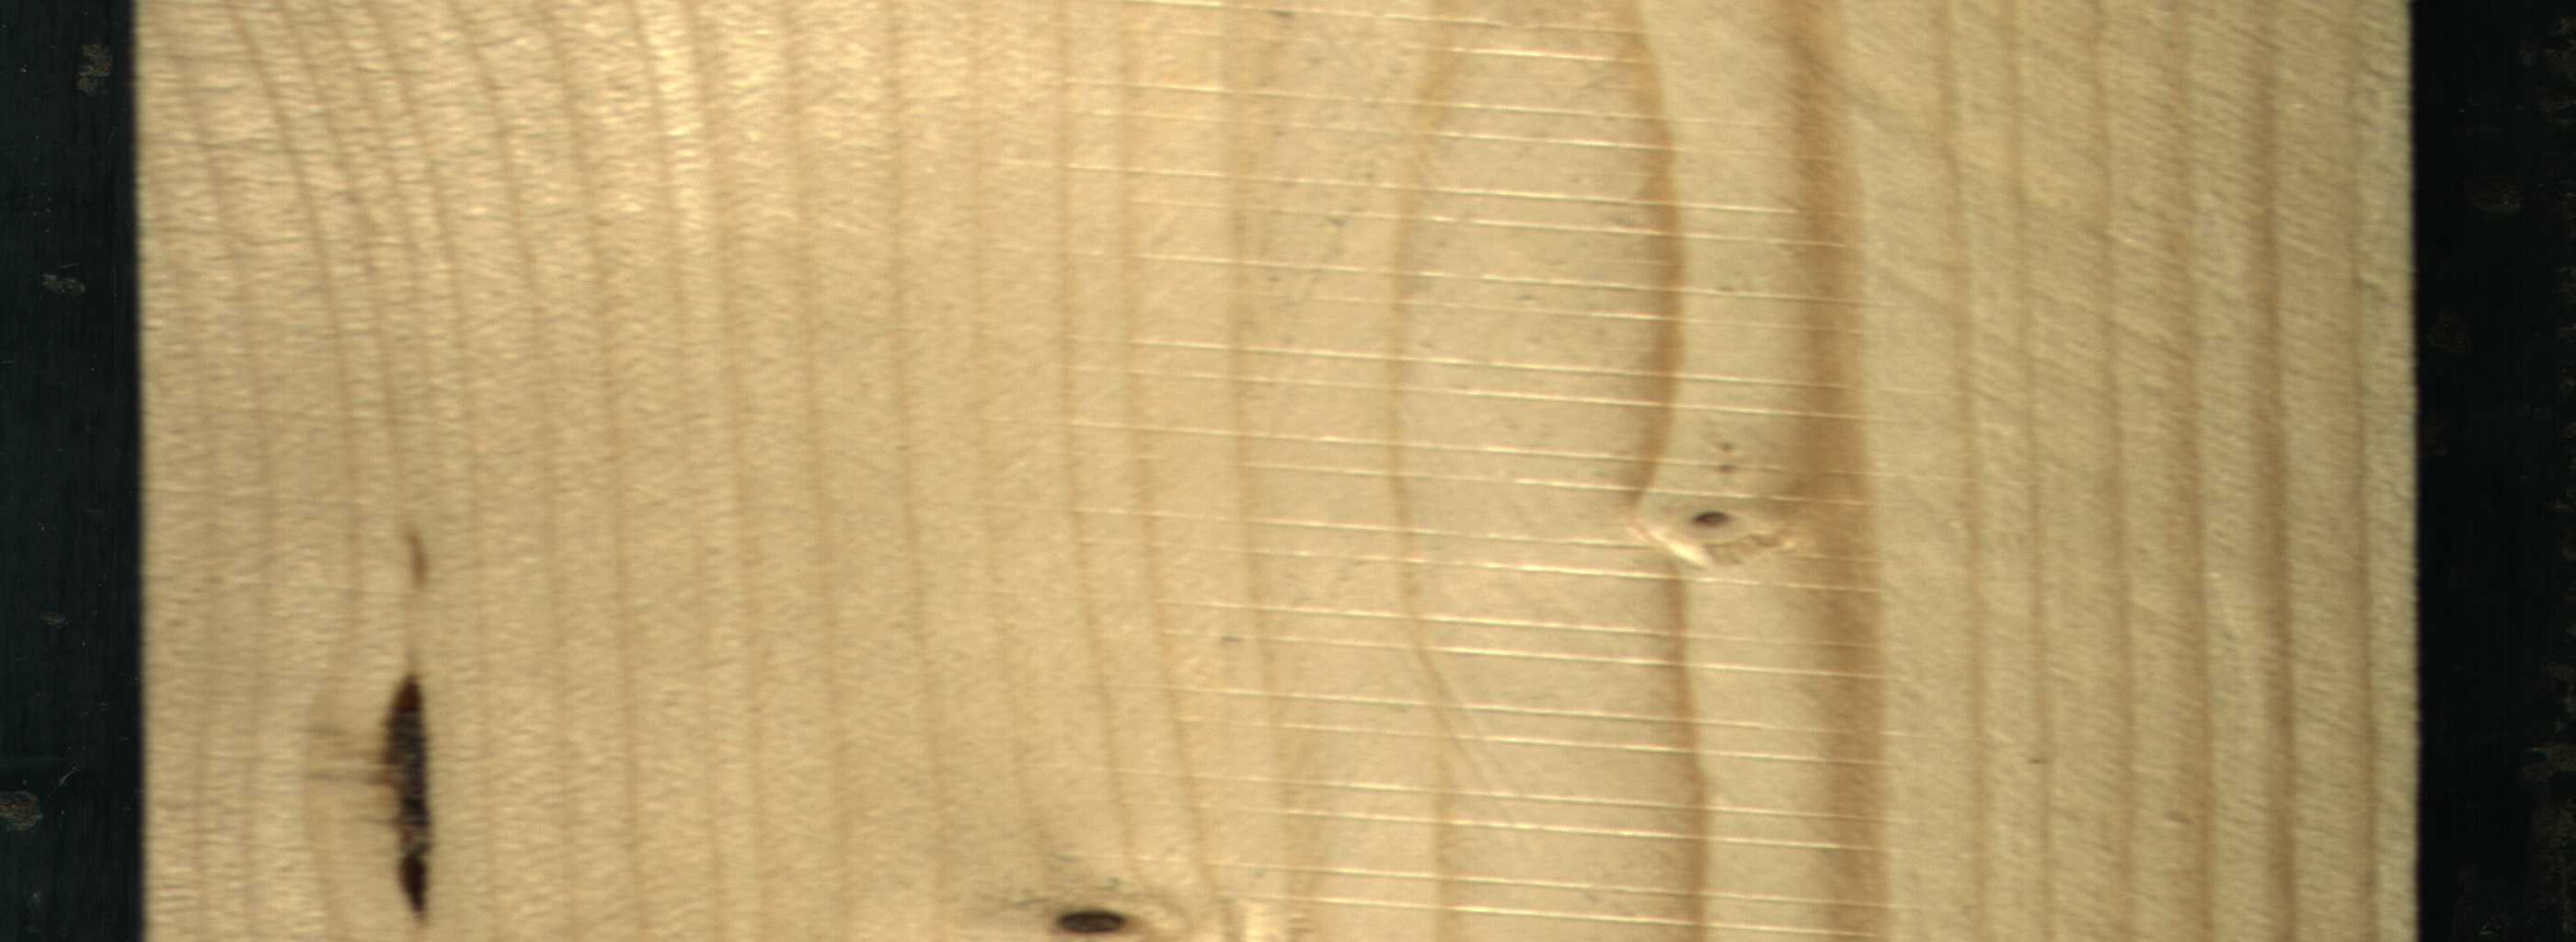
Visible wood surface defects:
resin
Dead_Knot
Live_Knot